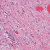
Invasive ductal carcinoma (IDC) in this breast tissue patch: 1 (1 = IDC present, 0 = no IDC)